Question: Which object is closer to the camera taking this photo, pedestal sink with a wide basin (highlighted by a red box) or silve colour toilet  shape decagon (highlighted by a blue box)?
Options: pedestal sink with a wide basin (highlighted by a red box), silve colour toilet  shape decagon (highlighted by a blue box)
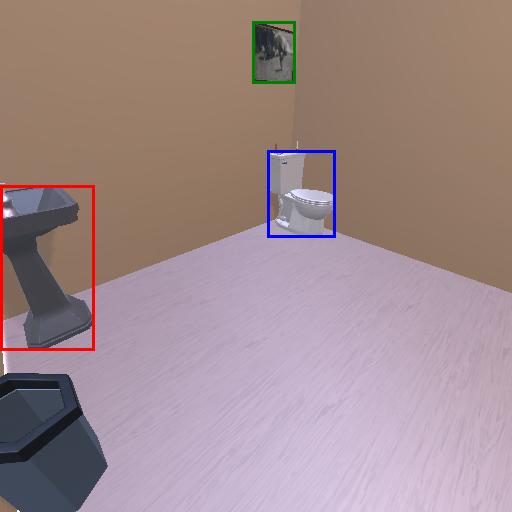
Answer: pedestal sink with a wide basin (highlighted by a red box)